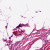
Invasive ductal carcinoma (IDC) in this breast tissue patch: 0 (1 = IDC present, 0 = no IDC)